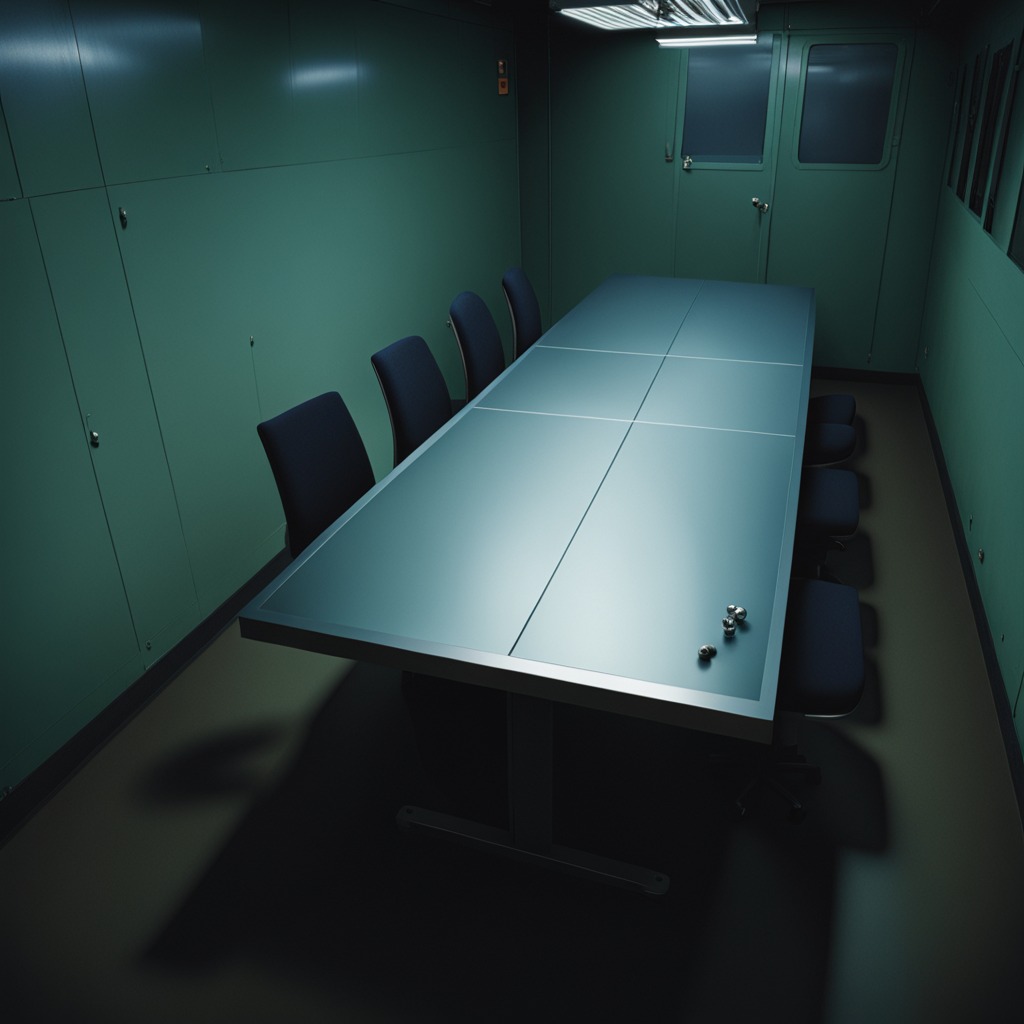
A metal screw lying on a clean empty table in a railway signal maintenance room lit by harsh overhead fluorescents photorealistic surface textures crisp shadows high dynamic range